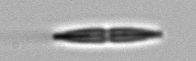
Label: pennate